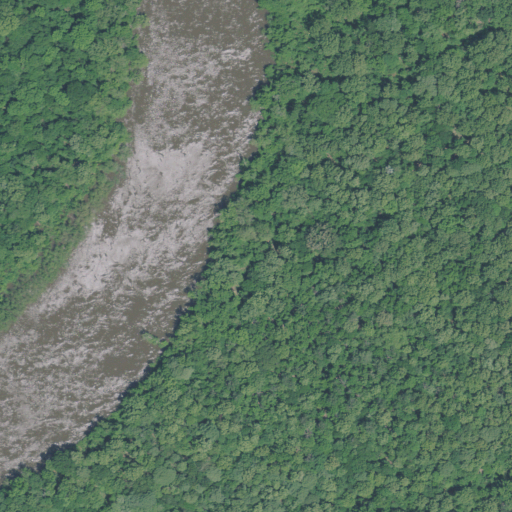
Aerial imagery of cliff(s) in South Carolina named Matthews Bluff containing woody wetlands, open water, and herbaceous wetlands